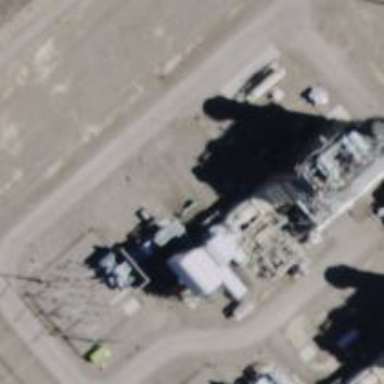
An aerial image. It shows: Gas turbine generator.